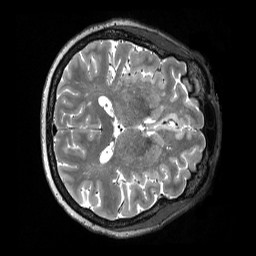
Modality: T2w
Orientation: axial
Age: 66
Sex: female
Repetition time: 3.2 s
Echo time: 0.563 s